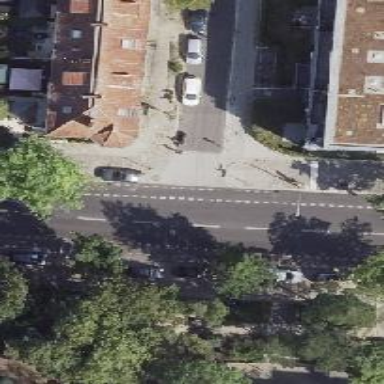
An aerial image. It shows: Secondary road with asphalt surface. There are separate sidewalks and lanes for cyclists on both sides of the road.